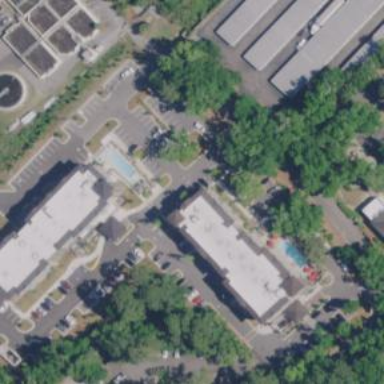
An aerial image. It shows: Hotel building.